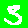
Digit: 3